Question: Hi,
I want to create a custome widget. Please help by giving some idea.
My intention is to make a Listwidget which shows some Information and when clicking particulat row it have to show the details coresponding to that row by creating a new area(Row or text edit) immediately below the selected row and pull the other rows below the selected row to down after the created new area.
In attachment when I click row Nancy (consider it as row) her details is coming below the selected row. Please help on this

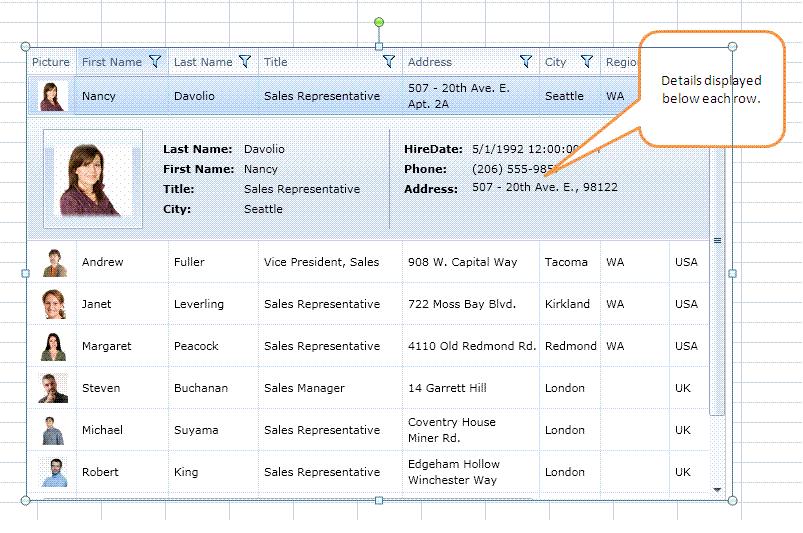
Answer: What you want to use is the QTreeView. It is capable of showing rows with text and icons.
You need to define the QStandardItemModel for the table, this will give it column definition.
Below are three relevant functions from a class I wrote for a similar app. Note that I did not need to use any images in my rows so you'll have to figure that part out yourself.
'''
def drawPeopleListBox(self):
header = ["Picture","First Name","Last Name","Title","Address", "City", "Region"]
self.model = QStandardItemModel(0, len(header), self)
for i in range(len(header):
self.model.setHeaderData(i, Qt.Horizontal, self.selectionDict[i+1].upper())
self.itemList = QTreeView()
self.itemList.setRootIsDecorated(False)
self.itemList.setAlternatingRowColors(True)
self.itemList.setSortingEnabled(False)
self.itemList.setModel(self.model)
self.itemList.NoEditTriggers=True
#self.itemList.clicked[QModelIndex].connect(self.onRowClick)
self.itemList.clicked.connect(self.onRowClick)
self.itemList.setCursor(Qt.PointingHandCursor)
self.itemList.setColumnWidth(0,70)
self.itemList.setColumnWidth(1,140)
self.itemList.setColumnWidth(2,70)
self.itemList.setColumnWidth(3,180)
self.itemList.setColumnWidth(4,100)
self.itemList.setColumnWidth(5,100)
self.itemList.setColumnWidth(6,100)
self.populateList(self.userDataList)
def populateList(self, userDataList):
row=[]
for user in userDataList:
for attrib in user:
row.append(QStandardItem(attrib))
for item in row:
item.setEditable(False)
self.model.appendRow(row)
def onRowClick(self, index):
print index.row()
'''
Here you need to resize the clicked row height. Also resise the image.
Or insert another row that matches your design requirement.
self.model.insertRow(rowNumber, listOfQStandardItems)
'''
self.repaint()
'''